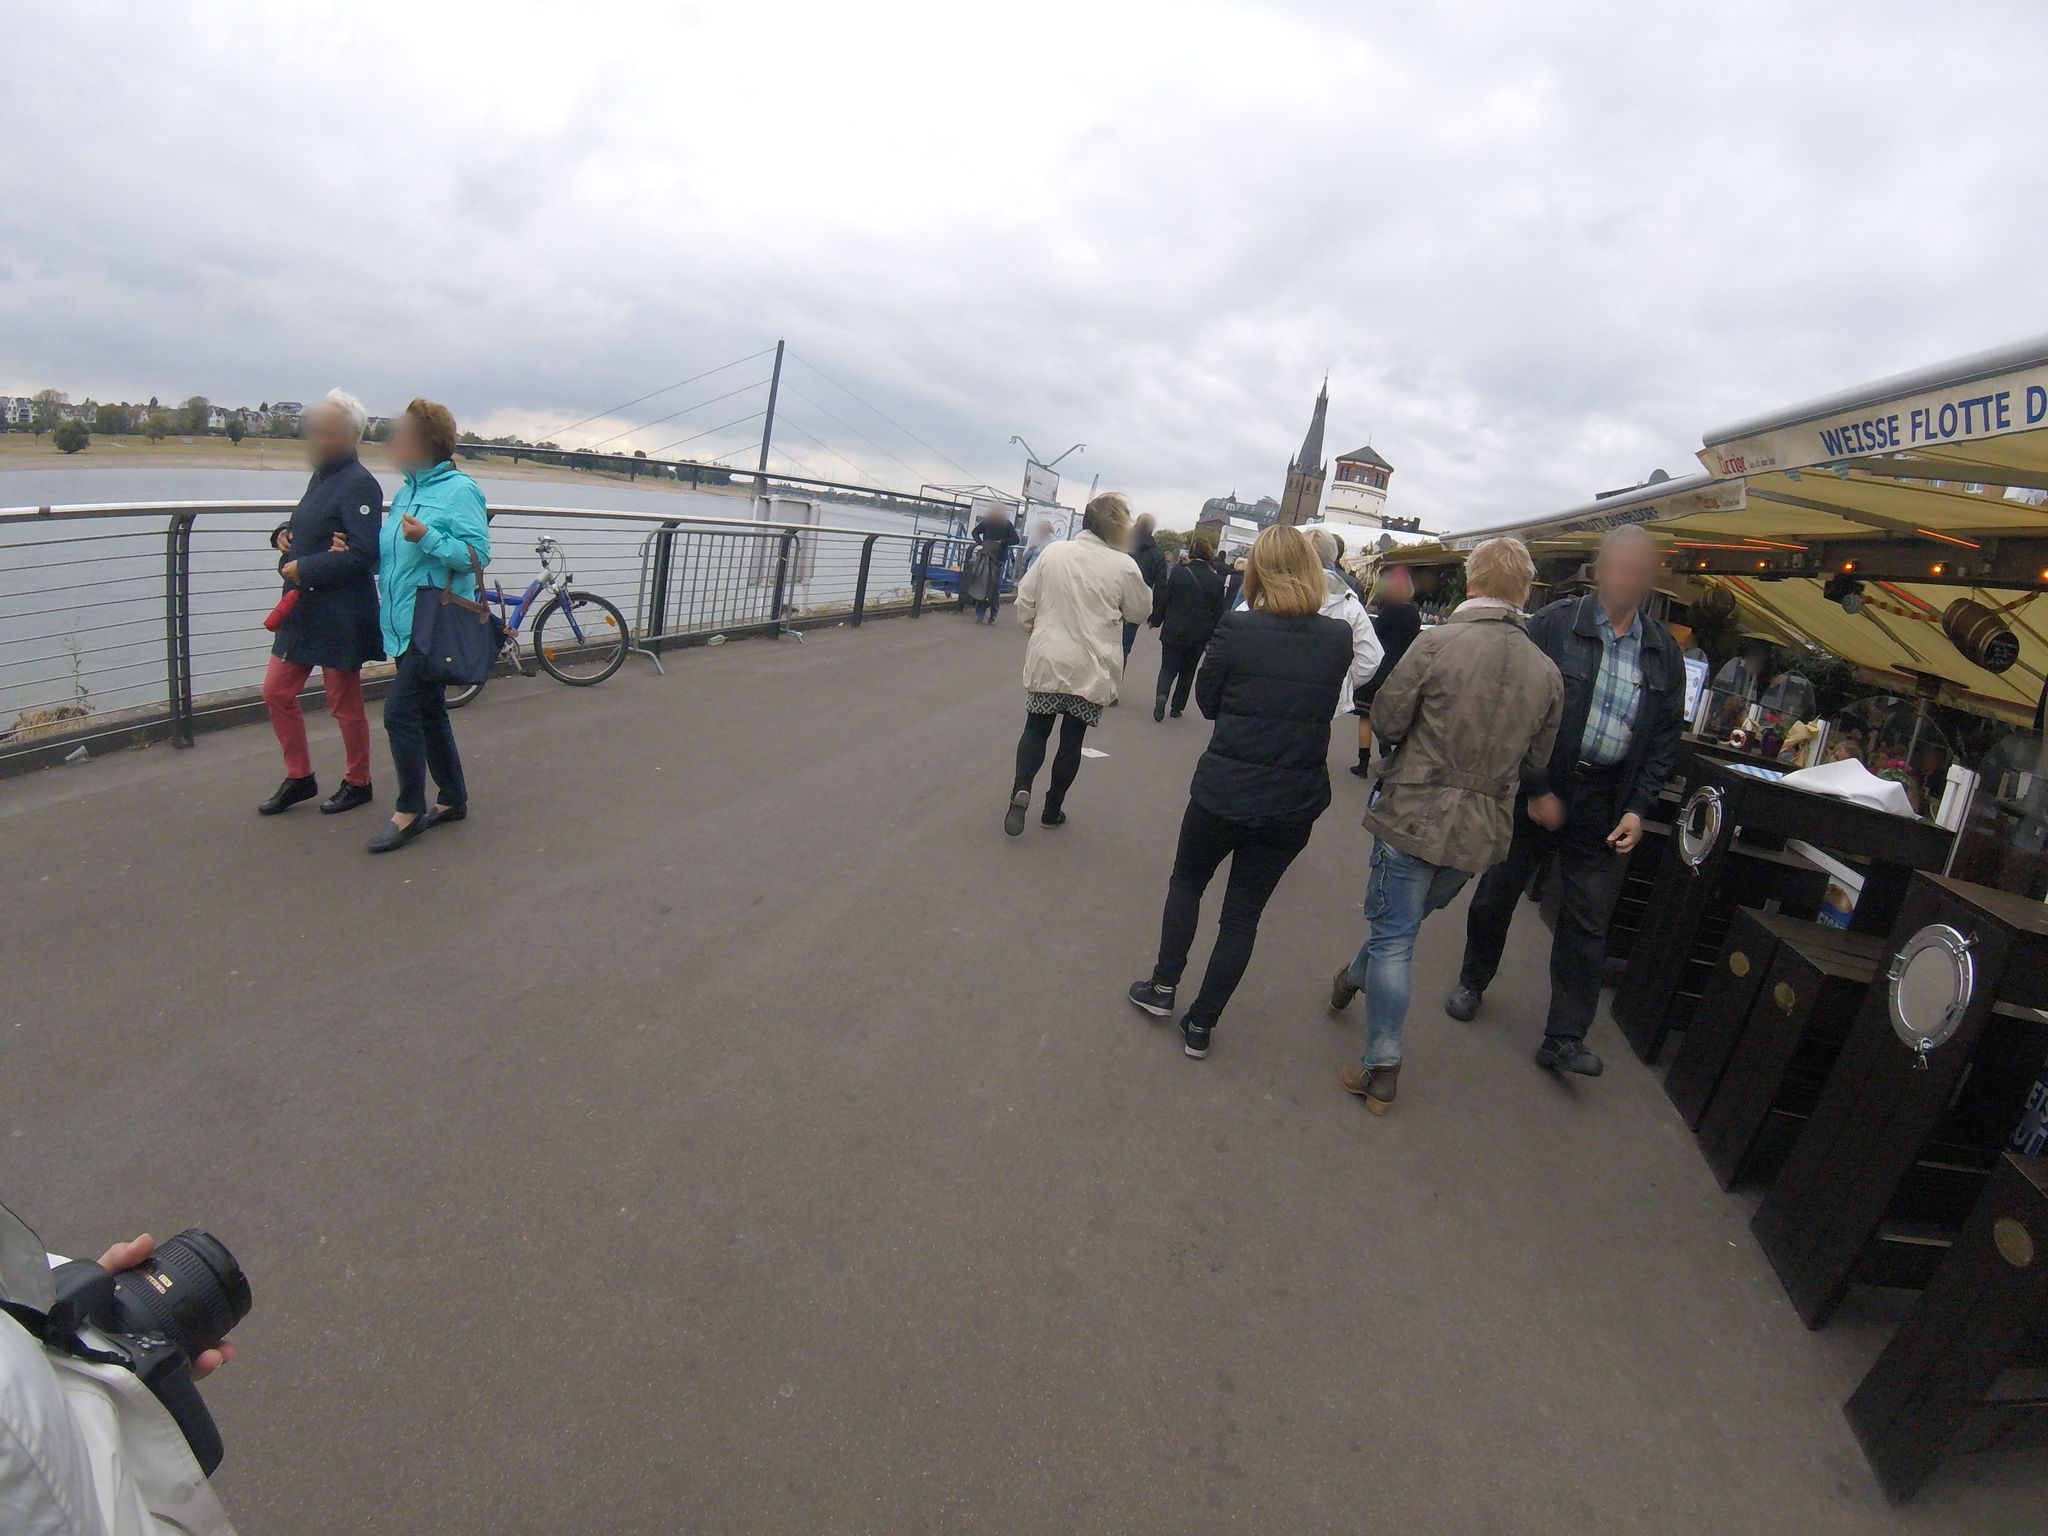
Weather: cloudy
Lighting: day
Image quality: good
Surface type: walking surface
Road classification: steps, pedestrian
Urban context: urban centre
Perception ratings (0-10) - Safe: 1.66, Lively: 5.41, Beautiful: 8.11, Boring: 7.98, Depressing: 3.18, Wealthy: 1.35